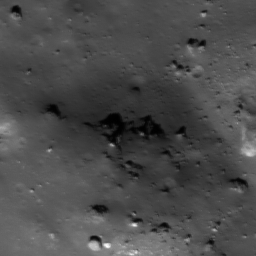
Pit: Tycho 17b
Host crater: Tycho
Host type: impact_melt
Lunar coordinates: latitude -43.079, longitude 348.243